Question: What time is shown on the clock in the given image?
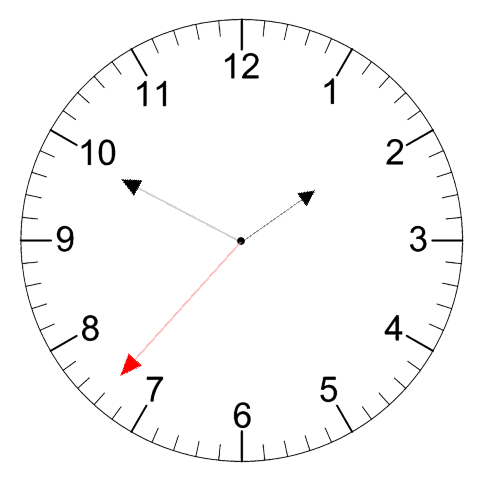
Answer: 01:49:37